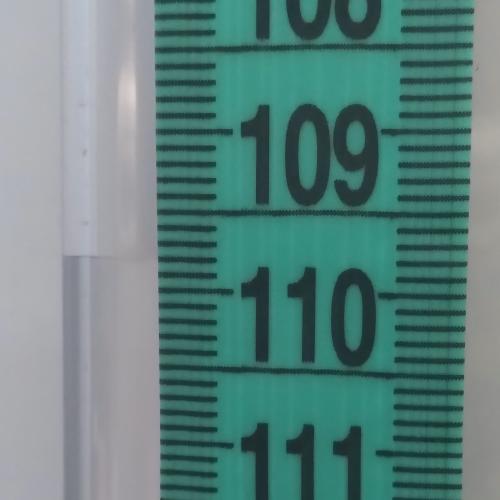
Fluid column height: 109.8 cm